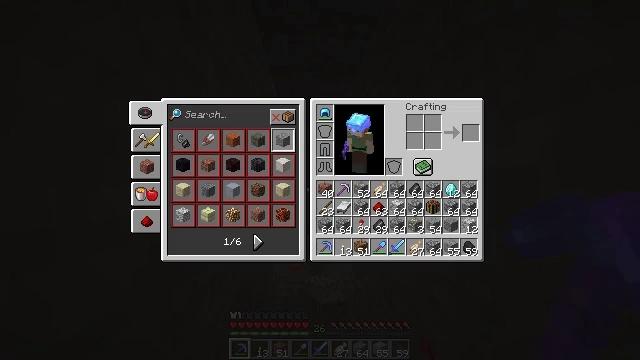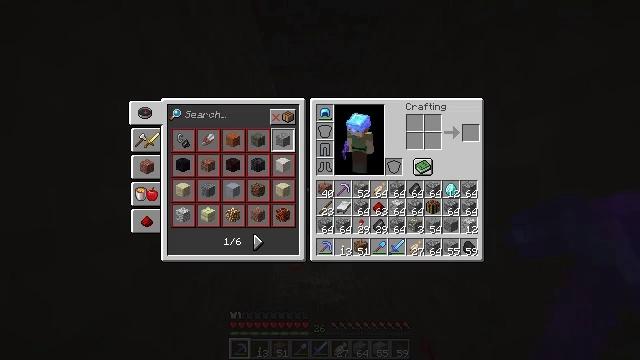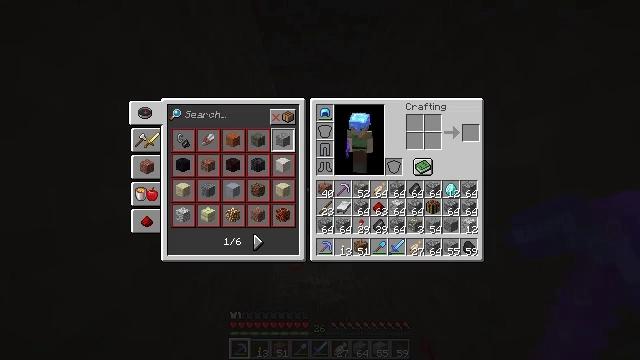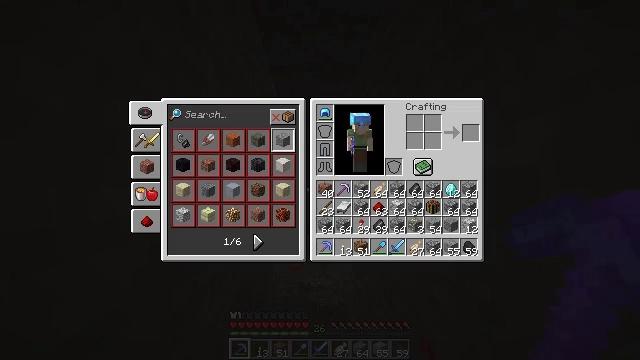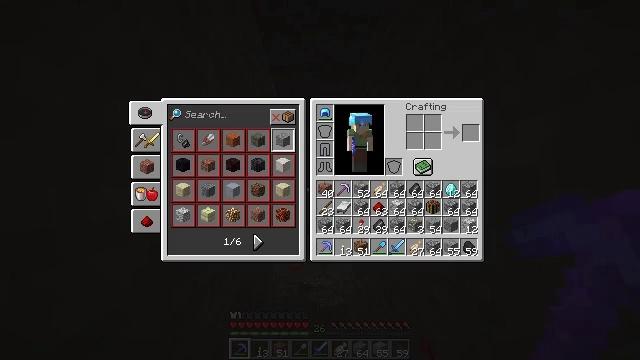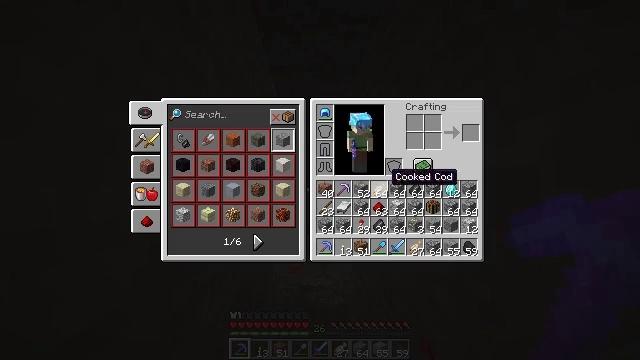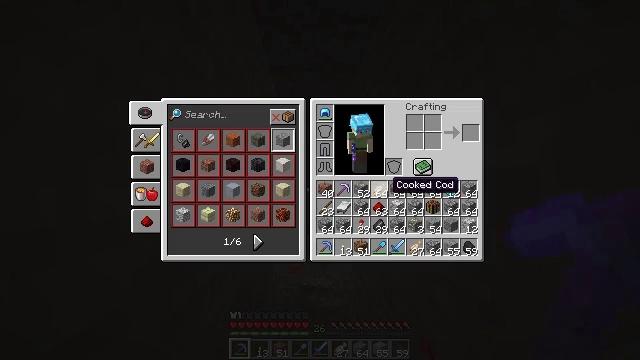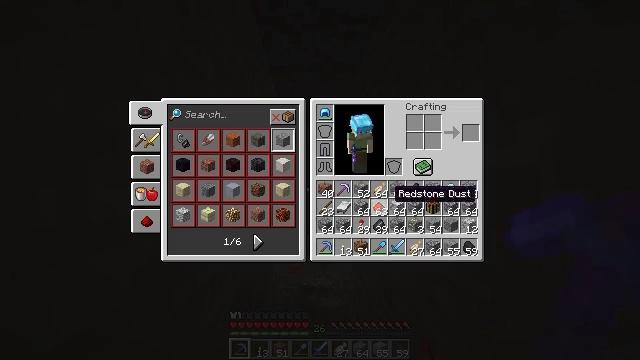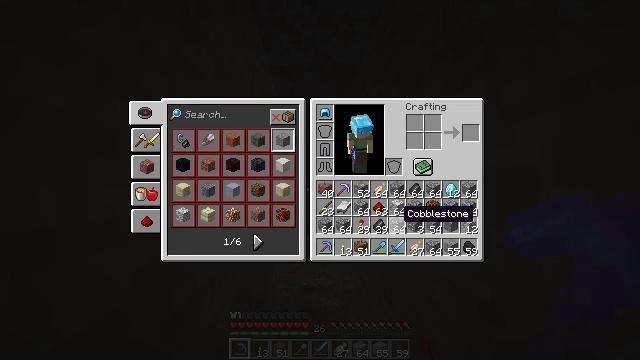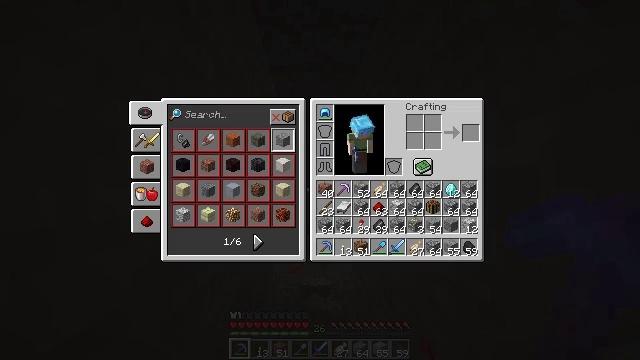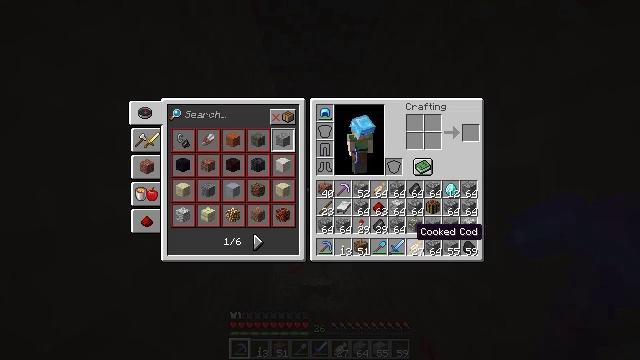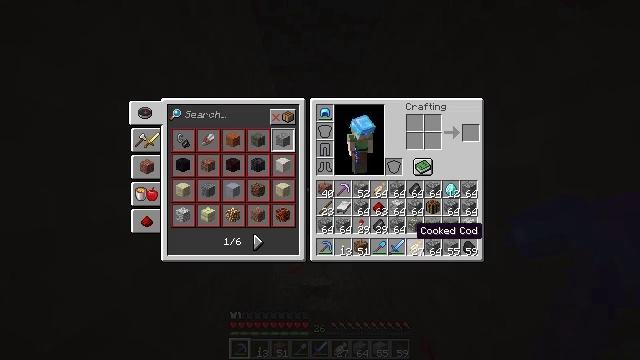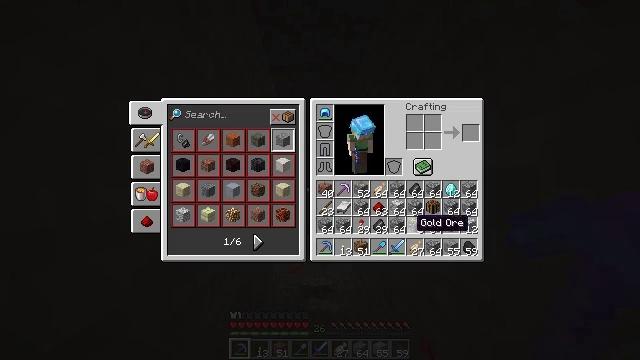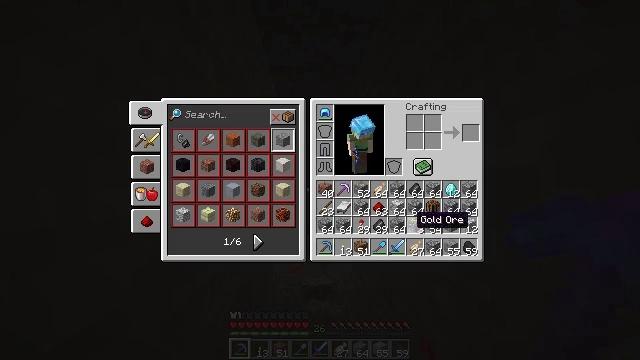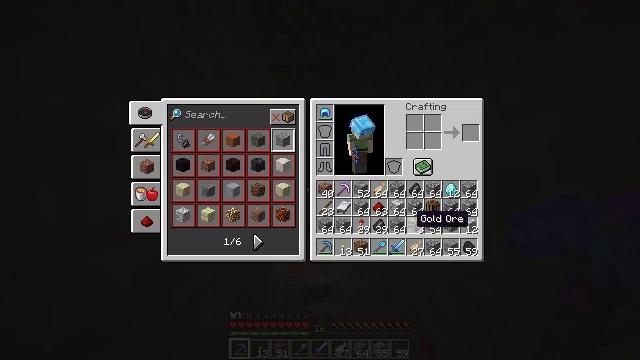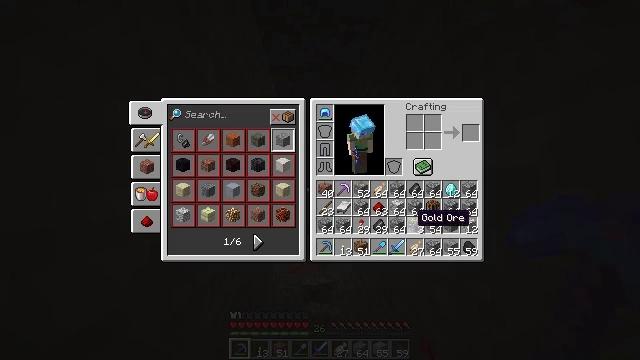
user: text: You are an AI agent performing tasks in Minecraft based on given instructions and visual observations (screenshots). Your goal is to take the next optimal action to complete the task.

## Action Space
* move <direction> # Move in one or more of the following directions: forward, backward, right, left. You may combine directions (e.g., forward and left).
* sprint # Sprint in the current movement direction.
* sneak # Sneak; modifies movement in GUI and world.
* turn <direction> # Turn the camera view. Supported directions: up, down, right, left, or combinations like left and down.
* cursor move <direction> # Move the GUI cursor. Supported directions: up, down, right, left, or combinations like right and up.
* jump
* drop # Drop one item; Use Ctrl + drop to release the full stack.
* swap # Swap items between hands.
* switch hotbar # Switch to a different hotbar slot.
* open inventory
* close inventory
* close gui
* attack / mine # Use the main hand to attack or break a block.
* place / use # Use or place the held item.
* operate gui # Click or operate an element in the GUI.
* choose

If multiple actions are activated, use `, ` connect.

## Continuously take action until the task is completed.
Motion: motion action
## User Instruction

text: Remove a gold ore from the inventory.
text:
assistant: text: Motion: cursor move right and up
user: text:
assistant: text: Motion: cursor move right and up
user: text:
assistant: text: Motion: cursor move right
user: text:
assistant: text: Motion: cursor move down
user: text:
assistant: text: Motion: cursor move down
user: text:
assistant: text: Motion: cursor move down
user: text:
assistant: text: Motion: cursor move down
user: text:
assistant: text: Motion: cursor move right and down
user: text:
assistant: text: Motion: cursor move right and down
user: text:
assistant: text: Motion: no_op
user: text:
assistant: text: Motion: no_op
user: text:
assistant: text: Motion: cursor move up
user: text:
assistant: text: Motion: no_op
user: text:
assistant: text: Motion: no_op
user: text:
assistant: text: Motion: no_op
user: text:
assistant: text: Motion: no_op
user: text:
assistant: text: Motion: no_op
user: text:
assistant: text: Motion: operate gui
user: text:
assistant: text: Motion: operate gui
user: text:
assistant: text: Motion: cursor move up, operate gui
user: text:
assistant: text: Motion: cursor move left and up
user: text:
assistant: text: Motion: cursor move up
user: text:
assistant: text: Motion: cursor move up
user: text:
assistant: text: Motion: cursor move up
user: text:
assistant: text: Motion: cursor move up
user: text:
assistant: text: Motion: no_op
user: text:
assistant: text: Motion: no_op
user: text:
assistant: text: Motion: no_op
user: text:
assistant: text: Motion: no_op
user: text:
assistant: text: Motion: operate gui